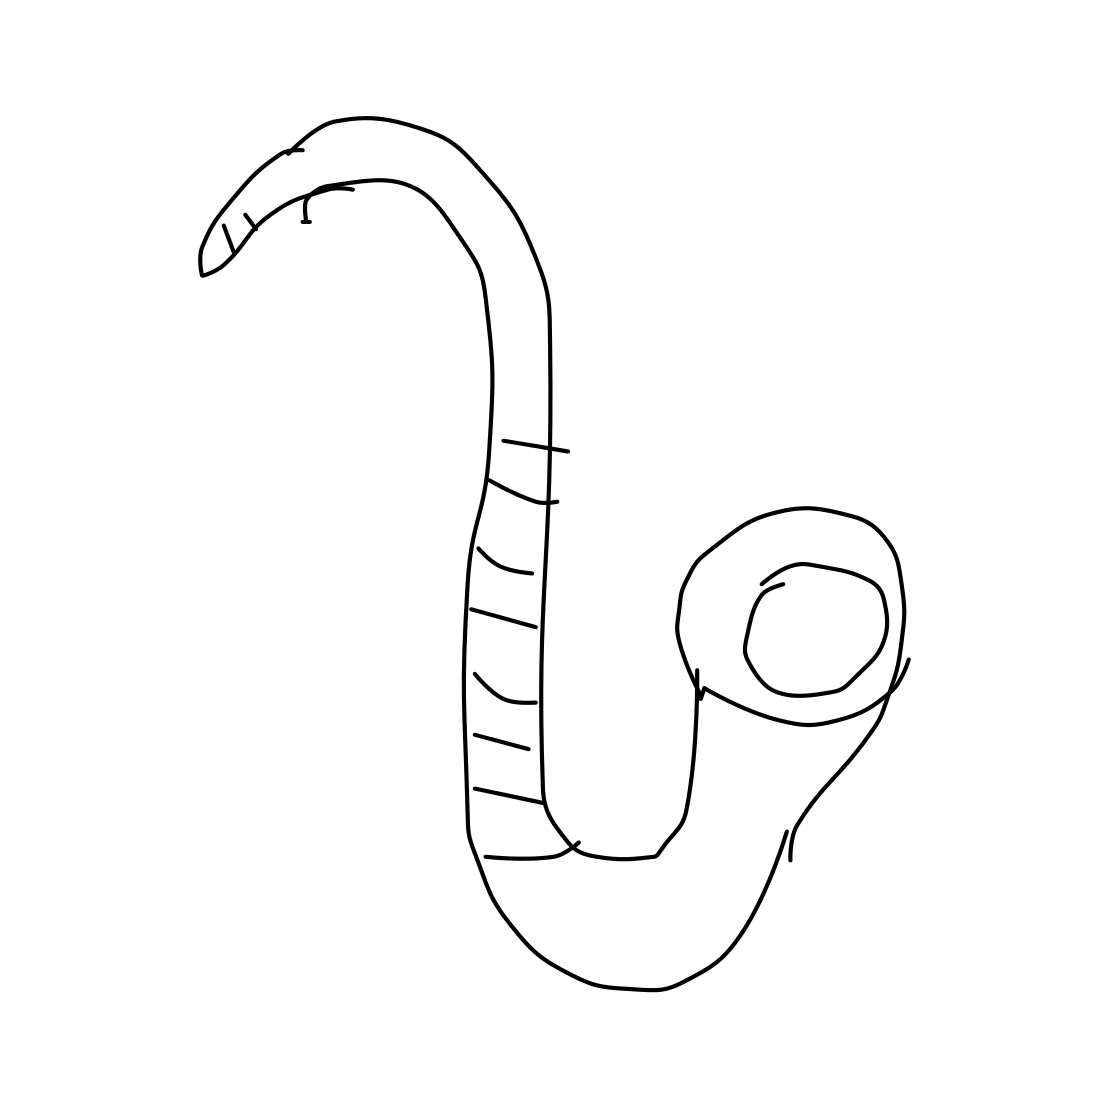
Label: saxophone